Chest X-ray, AP view. Patient: 55 years old, sex M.
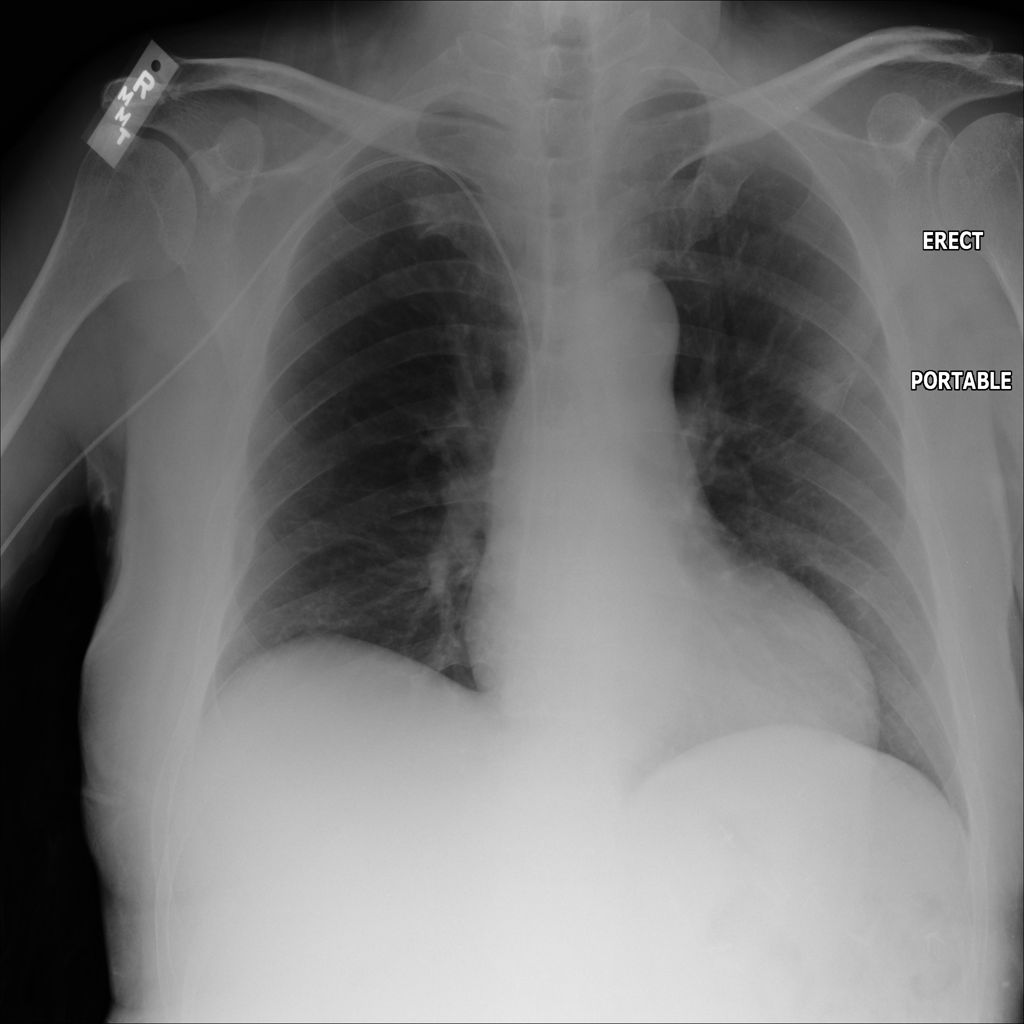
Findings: Nodule